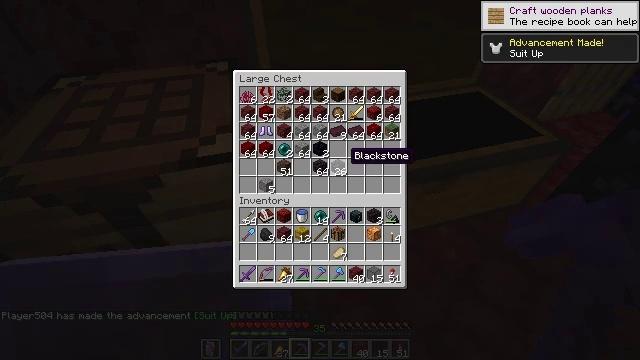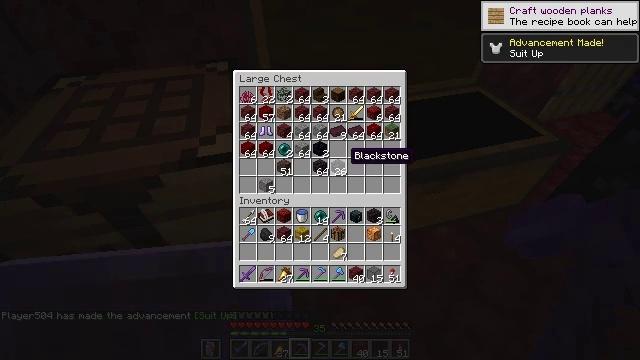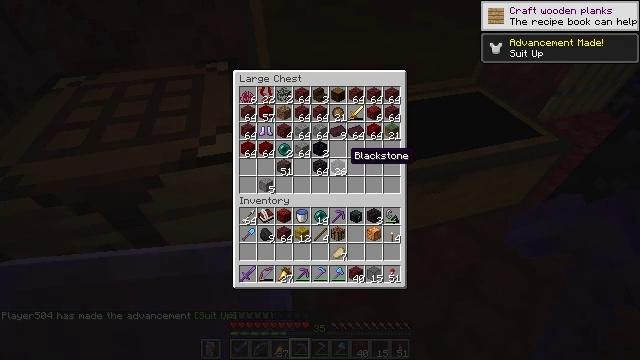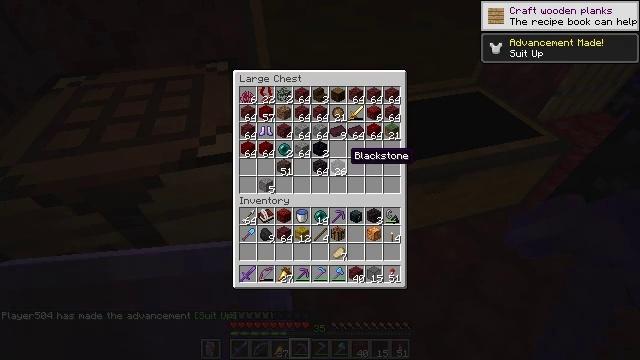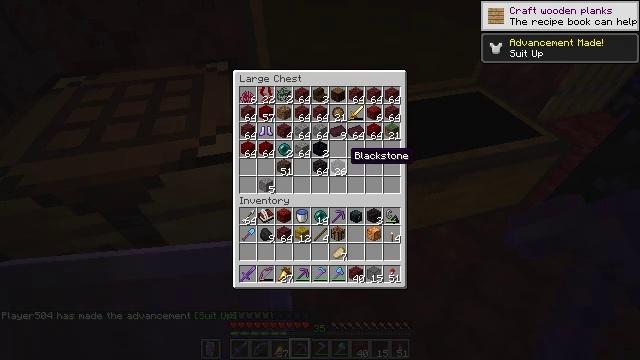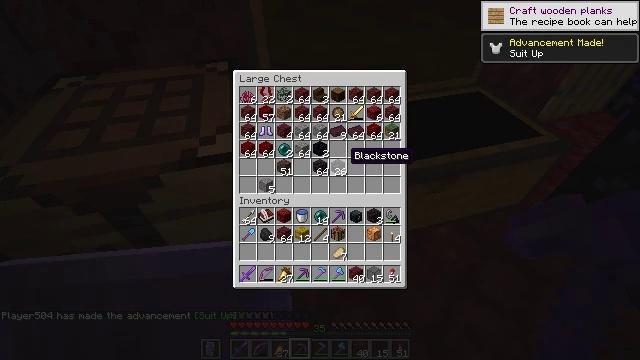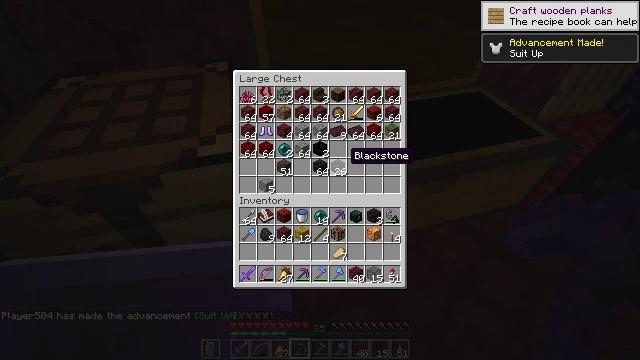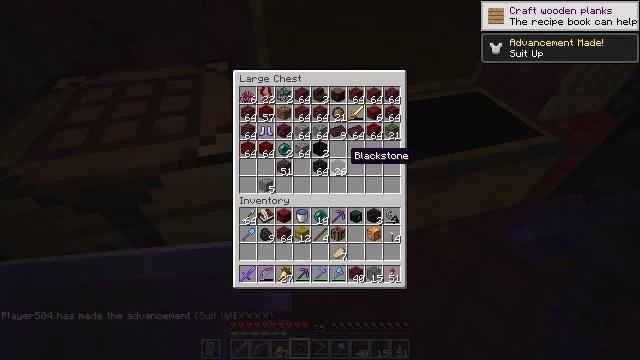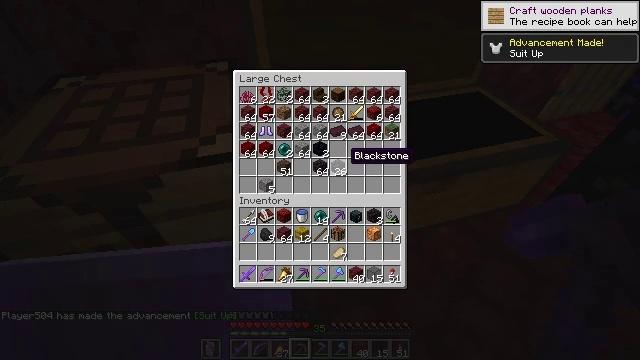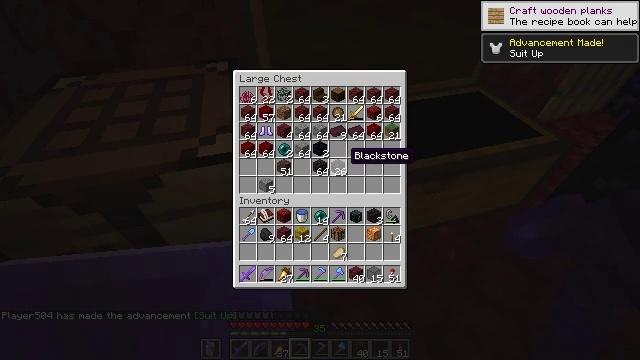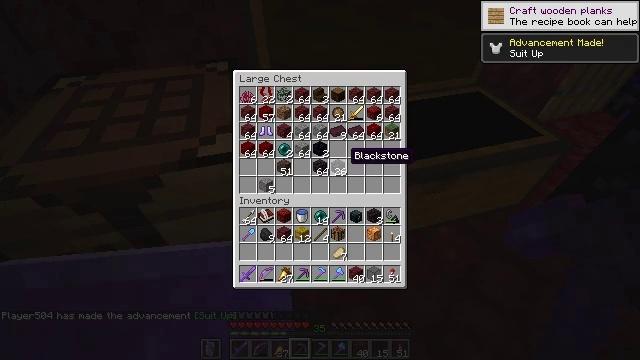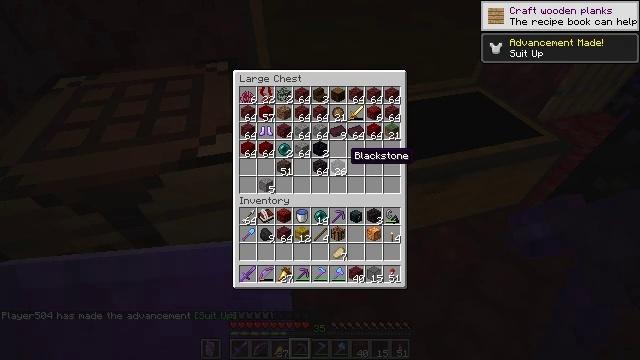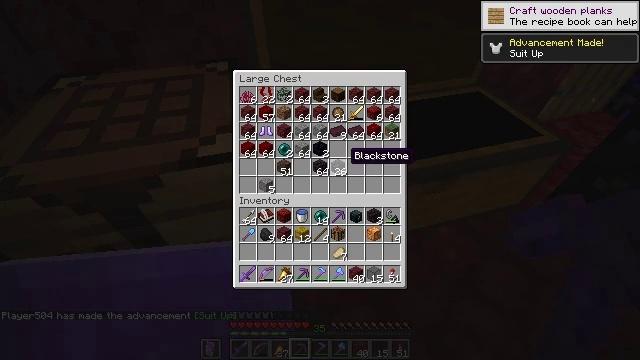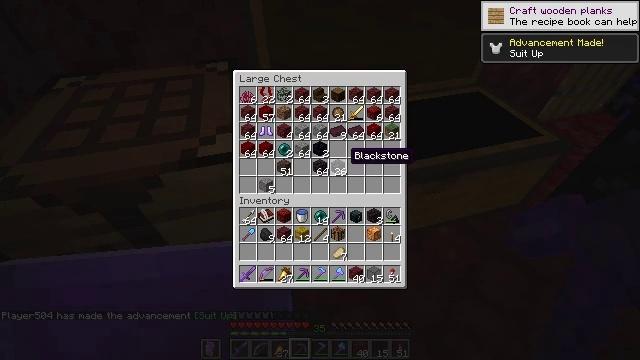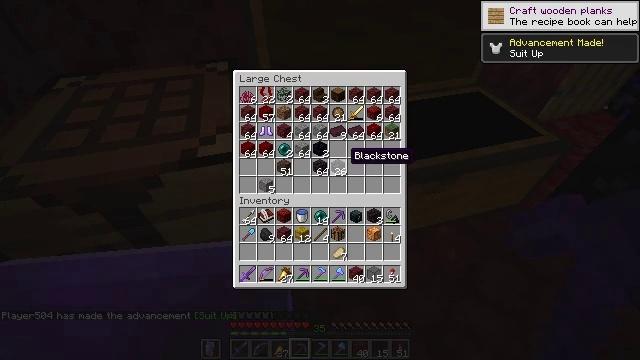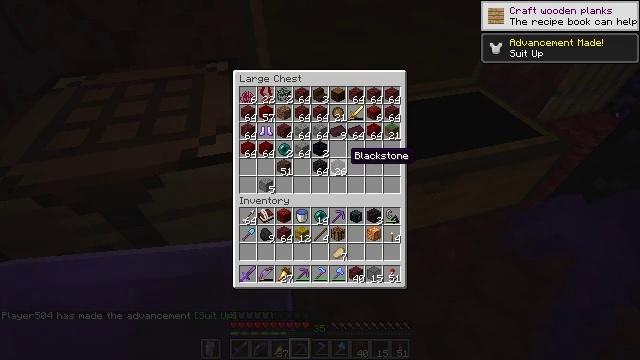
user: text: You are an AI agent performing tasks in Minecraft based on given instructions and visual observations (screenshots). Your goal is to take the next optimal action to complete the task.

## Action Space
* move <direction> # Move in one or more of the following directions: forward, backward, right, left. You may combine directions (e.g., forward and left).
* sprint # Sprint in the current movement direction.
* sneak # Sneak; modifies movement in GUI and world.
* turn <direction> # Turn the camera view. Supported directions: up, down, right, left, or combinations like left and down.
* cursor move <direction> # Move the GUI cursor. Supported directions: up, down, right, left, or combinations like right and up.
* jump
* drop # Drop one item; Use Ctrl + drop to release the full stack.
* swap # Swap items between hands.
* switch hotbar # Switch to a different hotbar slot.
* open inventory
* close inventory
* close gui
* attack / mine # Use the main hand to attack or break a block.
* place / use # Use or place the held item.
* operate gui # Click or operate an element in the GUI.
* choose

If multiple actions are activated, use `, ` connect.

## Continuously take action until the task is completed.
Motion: motion action
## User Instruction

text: Break the nether wart block with a tool.
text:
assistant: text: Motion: no_op
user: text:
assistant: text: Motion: no_op
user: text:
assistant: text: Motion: no_op
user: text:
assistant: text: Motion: no_op
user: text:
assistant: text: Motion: no_op
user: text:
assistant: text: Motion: no_op
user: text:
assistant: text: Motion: no_op
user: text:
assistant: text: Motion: no_op
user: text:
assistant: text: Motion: no_op
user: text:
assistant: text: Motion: no_op
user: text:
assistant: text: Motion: no_op
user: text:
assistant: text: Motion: no_op
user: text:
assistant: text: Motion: no_op
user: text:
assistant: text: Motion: no_op
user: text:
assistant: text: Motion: no_op
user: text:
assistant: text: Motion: no_op
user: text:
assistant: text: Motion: no_op
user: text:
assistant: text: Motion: no_op
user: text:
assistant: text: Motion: no_op
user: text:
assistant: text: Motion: no_op
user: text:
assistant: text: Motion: no_op
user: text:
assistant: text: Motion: operate gui
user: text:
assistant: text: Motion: operate gui
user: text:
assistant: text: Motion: no_op
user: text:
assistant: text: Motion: no_op
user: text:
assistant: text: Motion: no_op
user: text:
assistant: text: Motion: no_op
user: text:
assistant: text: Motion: no_op
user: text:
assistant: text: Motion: no_op
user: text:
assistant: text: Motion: no_op